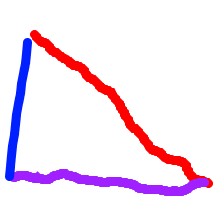
Shape: triangle